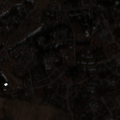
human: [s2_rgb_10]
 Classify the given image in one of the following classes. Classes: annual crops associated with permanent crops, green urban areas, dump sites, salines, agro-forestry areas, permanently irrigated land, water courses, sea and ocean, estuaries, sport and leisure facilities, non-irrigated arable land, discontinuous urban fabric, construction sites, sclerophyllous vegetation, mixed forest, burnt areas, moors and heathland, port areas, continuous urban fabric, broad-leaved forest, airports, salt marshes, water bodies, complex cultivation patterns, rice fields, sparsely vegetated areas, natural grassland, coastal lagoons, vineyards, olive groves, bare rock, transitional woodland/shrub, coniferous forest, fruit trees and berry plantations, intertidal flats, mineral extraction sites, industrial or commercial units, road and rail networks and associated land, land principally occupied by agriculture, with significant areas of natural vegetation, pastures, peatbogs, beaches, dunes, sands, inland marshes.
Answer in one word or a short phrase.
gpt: discontinuous urban fabric, industrial or commercial units, non-irrigated arable land, land principally occupied by agriculture, with significant areas of natural vegetation, mixed forest